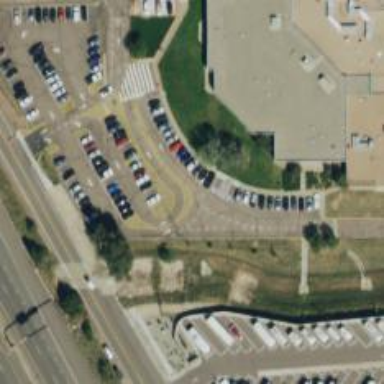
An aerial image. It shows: Parking area.